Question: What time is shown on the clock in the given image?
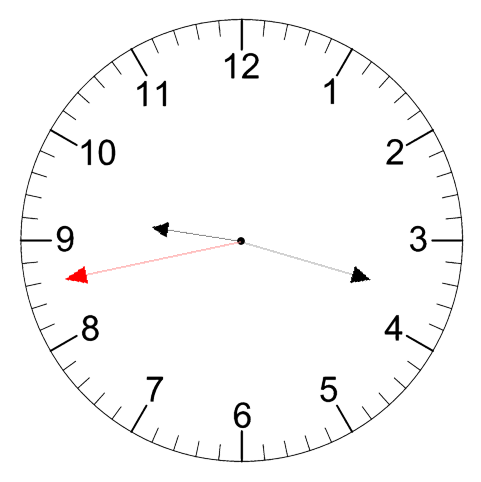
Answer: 09:17:43